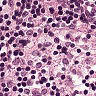
Metastatic tissue present: no